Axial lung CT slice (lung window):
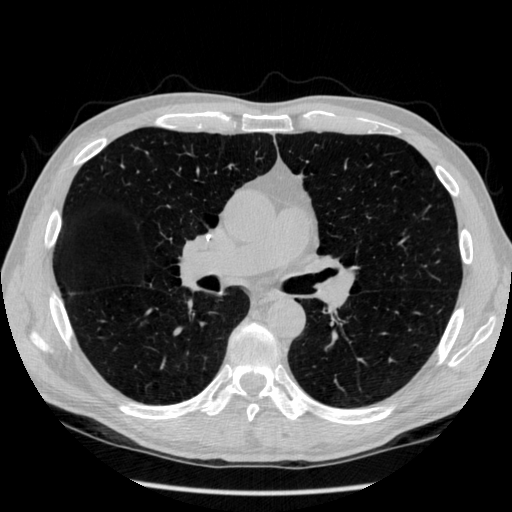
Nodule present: no